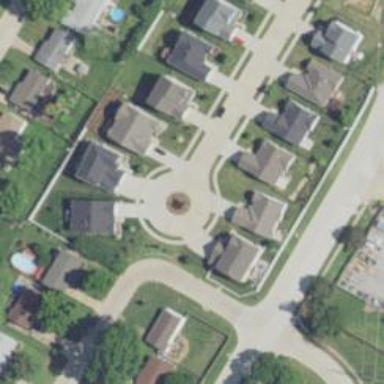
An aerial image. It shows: Residential road.